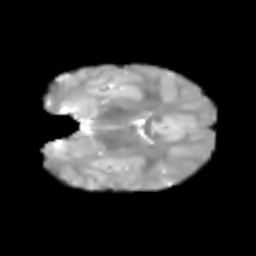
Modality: T2w
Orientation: coronal
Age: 7
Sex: male
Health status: healthy